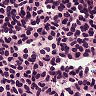
Metastatic tissue present: no